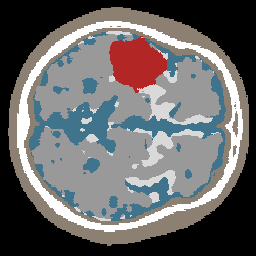
Label: lesion